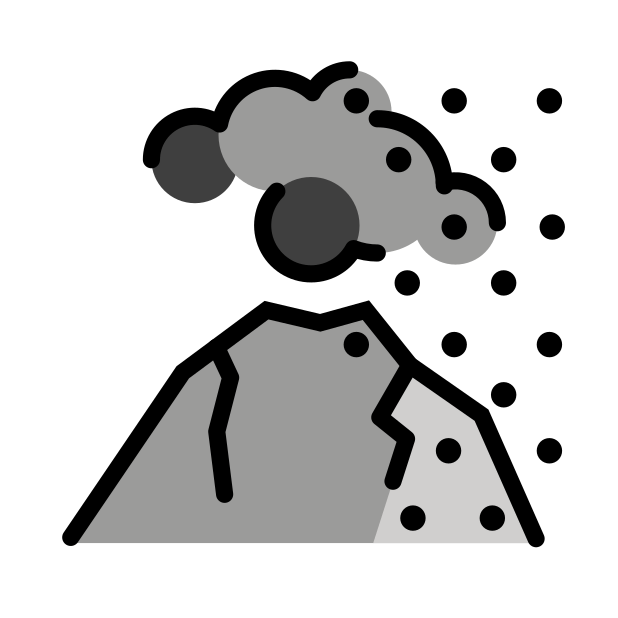
volcano ashes